Field crop: maize
Growth stage: 1
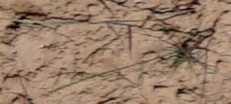
Species: lolium